Field crop: maize
Growth stage: 2
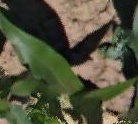
Species: maize